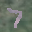
Label: 7